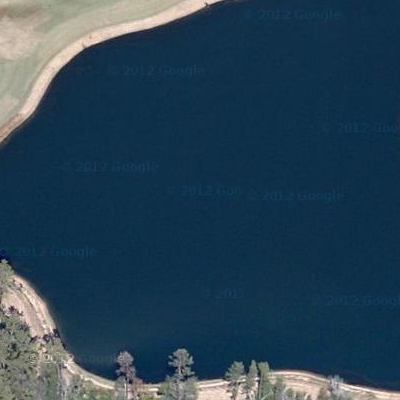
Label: RiverLake